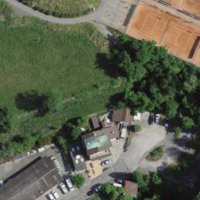
EUNIS habitat code: 53
Species observed at this site:
Neottia ovata